Question: i have created a grid in my site and it look like this. i Dont know why but when characters get too long the positions of the div destroys. Can anyone help me fix this and explain why?
image:

my css
'''
.product-wrapper{
margin: 0 auto;
display: table;
text-align: center;
}
.product-holder{
display: inline-block;
width:220px;
height: 150px;
border:1px solid #666666;
margin-right: 10px;
margin-bottom: 10px;
border-radius: 5px;
-moz-box-shadow: 0 0 0 5px #666666;
-webkit-box-shadow: 0 0 0 5px #666666;
box-shadow: 0 0 5px #666666;
}
.product-image{
display: block;
width: auto;
height: 90px;
margin:10px;
border:1px solid #666666;
}
.product-caption{
width: auto;
display: block;
font-weight: bold;
margin:0 10px;
word-wrap:break-word;
}
'''
my html
'''
<div class="product-wrapper">
<div class="product-holder">
<span class="product-image"></span>
<span class="product-caption">Simple Product Name</span>
</div>
<div class="product-holder">
<span class="product-image"></span>
<span class="product-caption">AveryVeryverylongPRoductNamewithoutspace</span>
</div>
<div class="product-holder">
<span class="product-image"></span>
<span class="product-caption">AveryVeryverylongPRoductNamewithoutspace</span>
</div>
<div class="product-holder">
<span class="product-image"></span>
<span class="product-caption">Products</span>
</div>
<div class="product-holder">
<span class="product-image"></span>
<span class="product-caption">A productNamefor Sample</span>
</div>
<div class="product-holder">
<span class="product-image"></span>
<span class="product-caption">Another Product</span>
</div>
</div>
'''
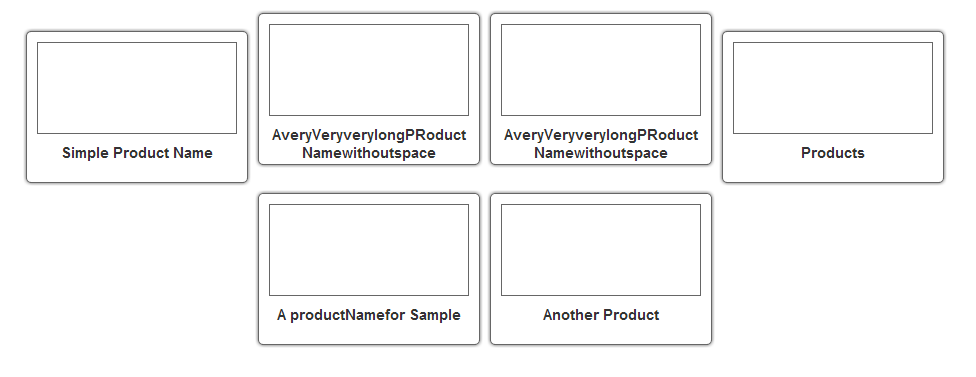
Answer: add this to .product-holder
.product-holder { vertical-align: middle; }